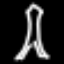
Label: The Eiffel Tower